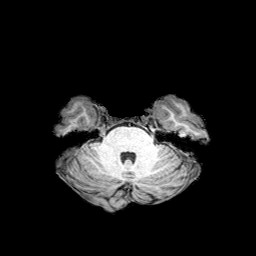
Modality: T1w
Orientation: coronal
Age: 56
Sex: female
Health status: healthy